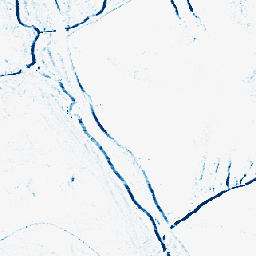
Category: morphological
Decomposition family: morphological_rect
Decomposition parameters: operation: closing
width: 5
height: 3
Upsampling method: area
Upsampling parameters: scale: 4
Upsampling scale: 4